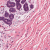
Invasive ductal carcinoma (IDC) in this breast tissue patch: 0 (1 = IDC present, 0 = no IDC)